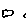
Label: cloud